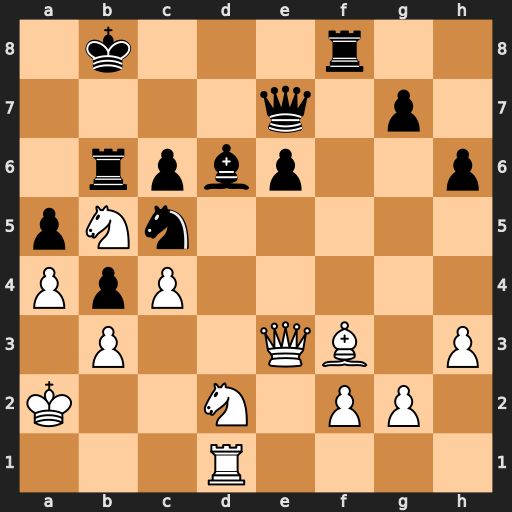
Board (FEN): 1k3r2/4q1p1/1rpbp2p/pNn5/PpP5/1P2QB1P/K2N1PP1/3R4
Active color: w
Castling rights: -
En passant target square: -
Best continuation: Nxd6 Qxd6 Ne4 Rxf3 Qxf3 Qxd1 Qxd1